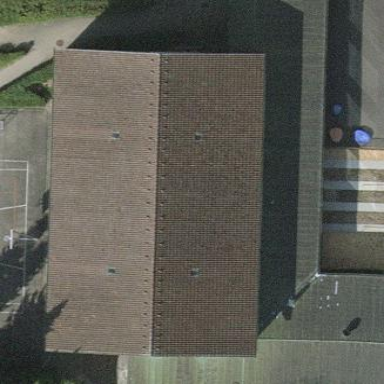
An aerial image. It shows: School building.